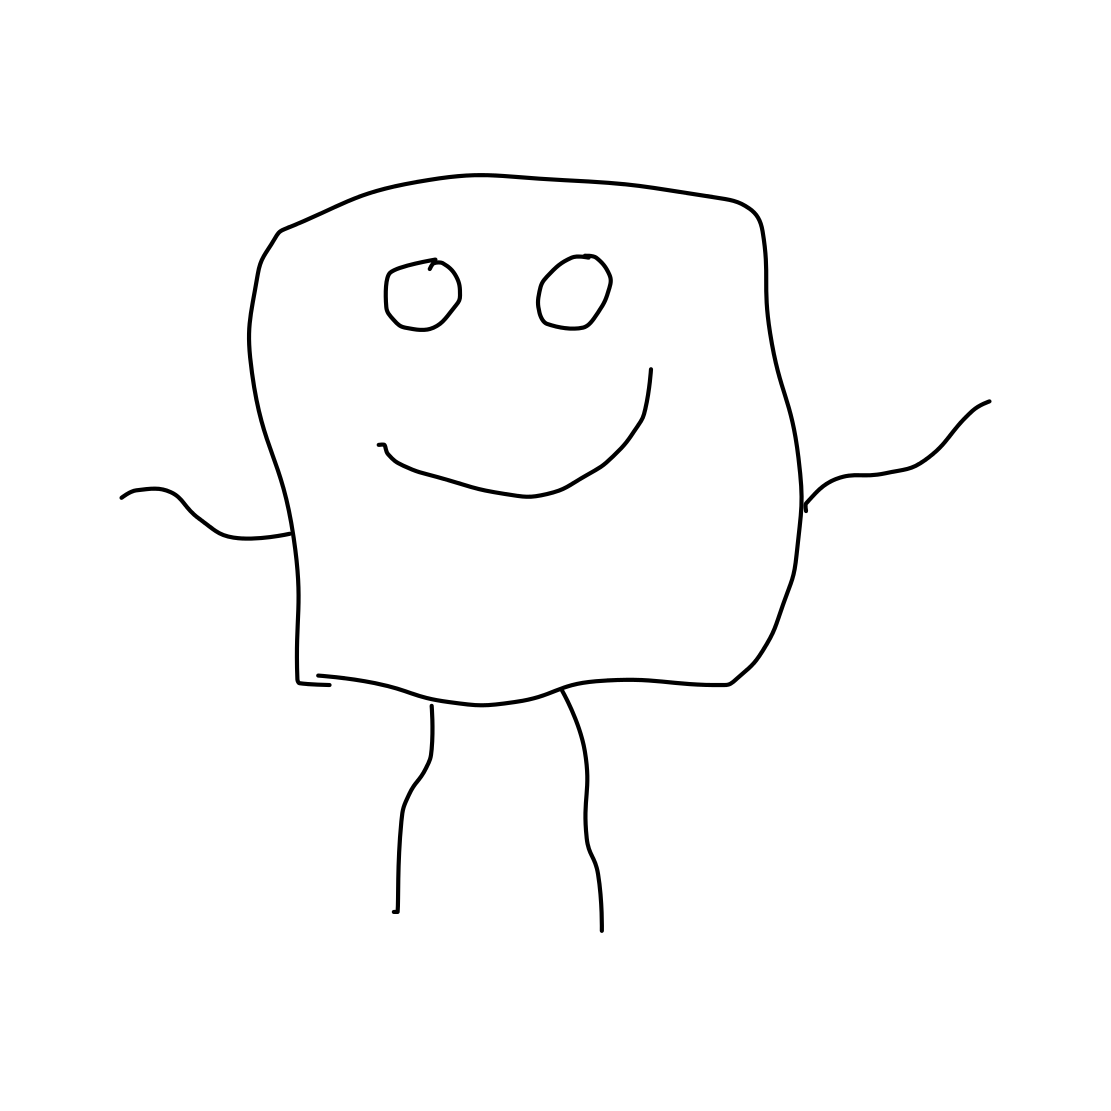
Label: sponge bob